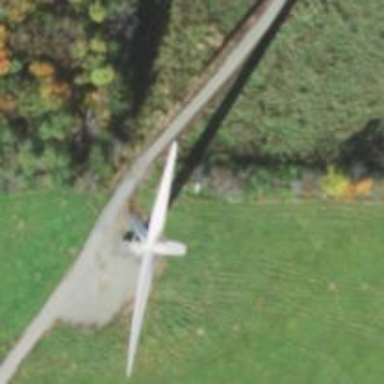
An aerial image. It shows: Wind generator powered by wind. The generator type is horizontal axis and it uses wind turbines.